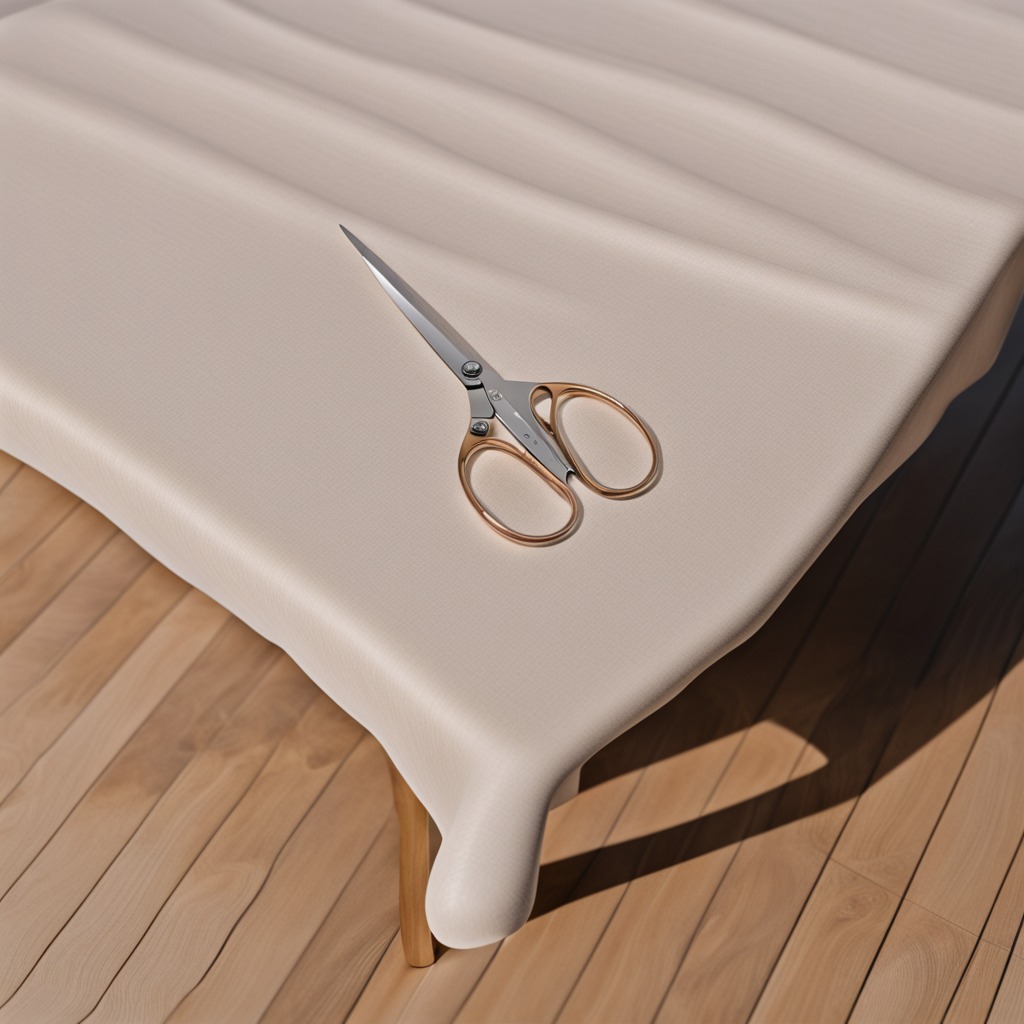
A scissor lies on the wooden table in an outdoor workshop.